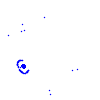
Particle: electron